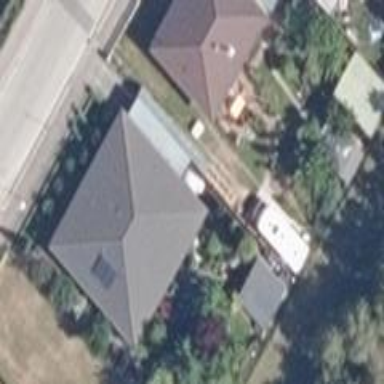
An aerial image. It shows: Detached building with hipped roof shape.